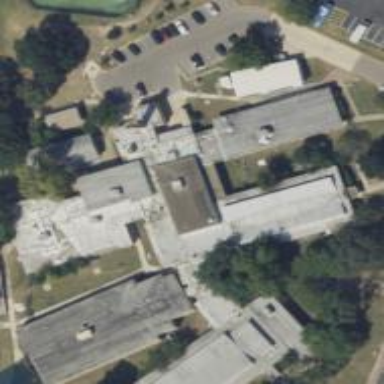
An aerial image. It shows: School building.